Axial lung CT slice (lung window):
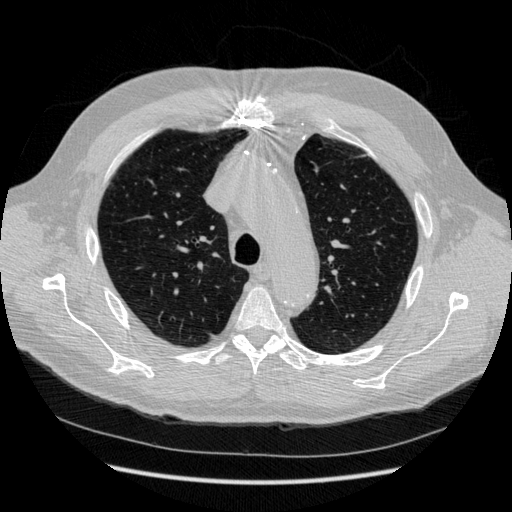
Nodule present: yes
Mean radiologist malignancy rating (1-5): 2